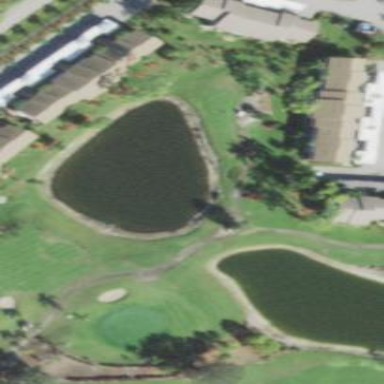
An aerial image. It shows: Picturesque scene of golf course with lateral water hazard.